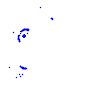
Particle: pion